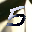
Label: 5